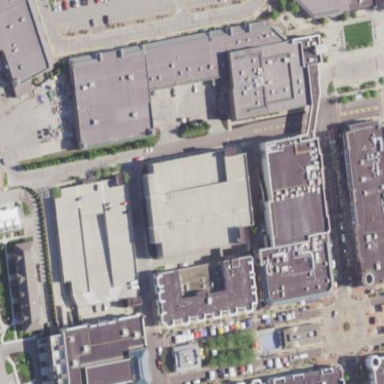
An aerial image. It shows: Multi-storey parking facility.